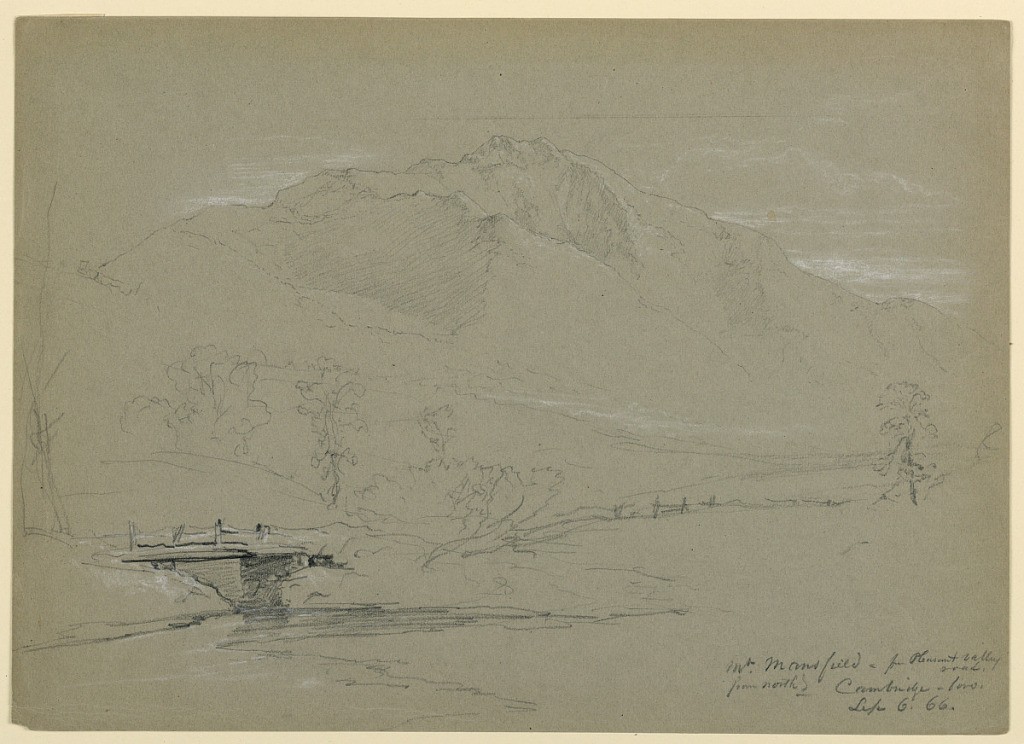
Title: Mount Mansfield from Pleasant Valley Road, Cambridge, Vermont
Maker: Daniel Huntington, American, 1816–1906
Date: September 6, 1866
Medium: Graphite, white chalk, black crayon on grey paper
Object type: Drawing
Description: Bridge over a stream, lower left, with mountain in distance, center.